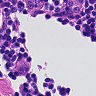
Metastatic tissue present: no